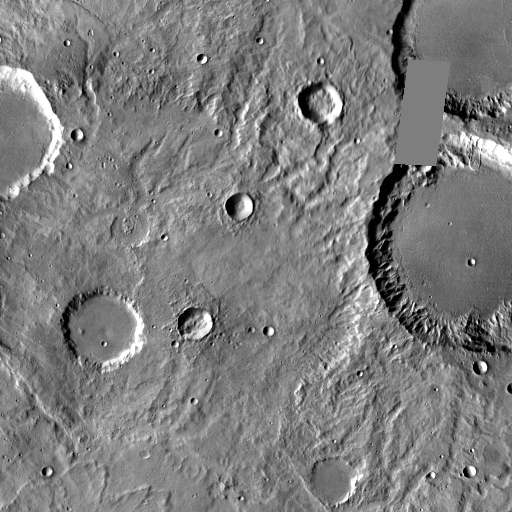
Crater classes present: Background, Other, Layered, Buried, Secondary